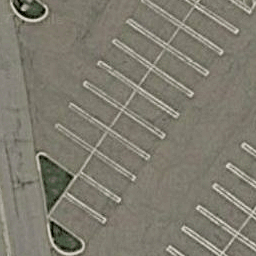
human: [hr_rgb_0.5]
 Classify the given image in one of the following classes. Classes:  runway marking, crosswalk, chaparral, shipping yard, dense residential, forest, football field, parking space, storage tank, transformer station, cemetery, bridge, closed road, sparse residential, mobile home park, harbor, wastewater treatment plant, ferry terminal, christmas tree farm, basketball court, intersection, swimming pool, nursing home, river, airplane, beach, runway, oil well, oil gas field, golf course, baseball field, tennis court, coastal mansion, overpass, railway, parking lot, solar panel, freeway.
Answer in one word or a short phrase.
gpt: parking space